Interaction volume radius: 5 \u00c5
Interaction volume height: 20 \u00c5
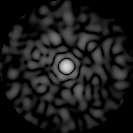
Disorder parameter: 0.822